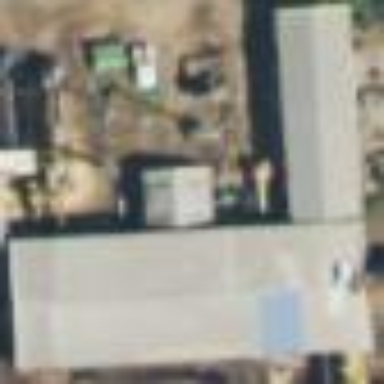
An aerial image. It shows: Building used as sawmill.